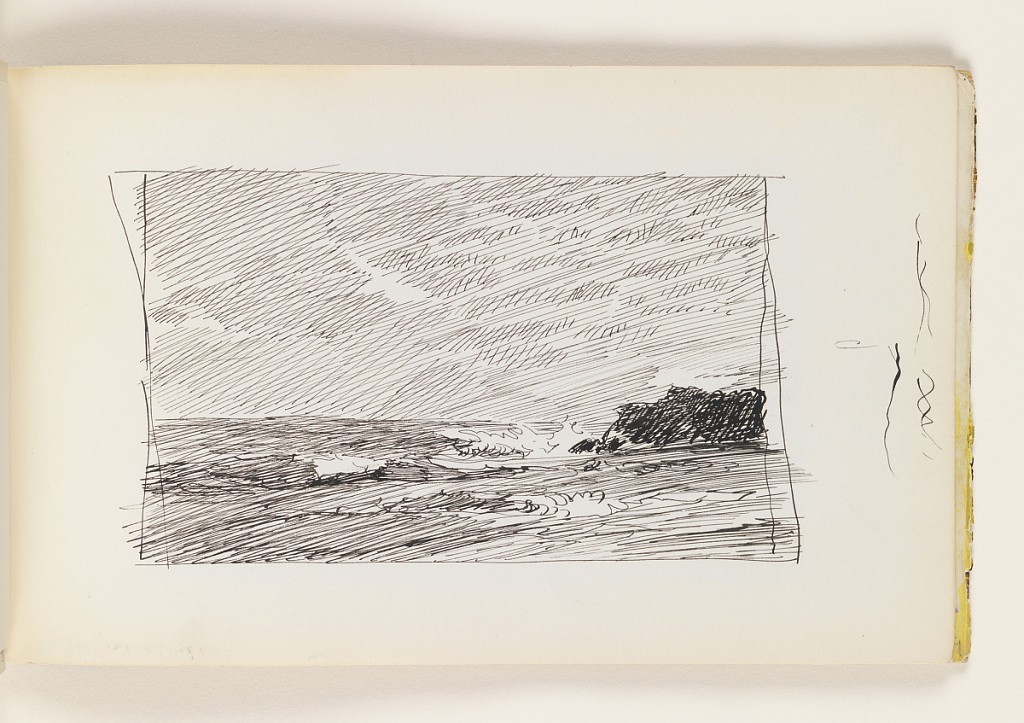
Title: Quick Study of Waves and Large Dark Rock
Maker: William Trost Richards, American, 1833–1905
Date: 1890–1900
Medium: Pen and black ink on off-white wove paper
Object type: Sketchbook folio
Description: Quick sketch of choppy ocean with large black rock at right. Miscellaneous pen strokes in margin to right of image.